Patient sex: M
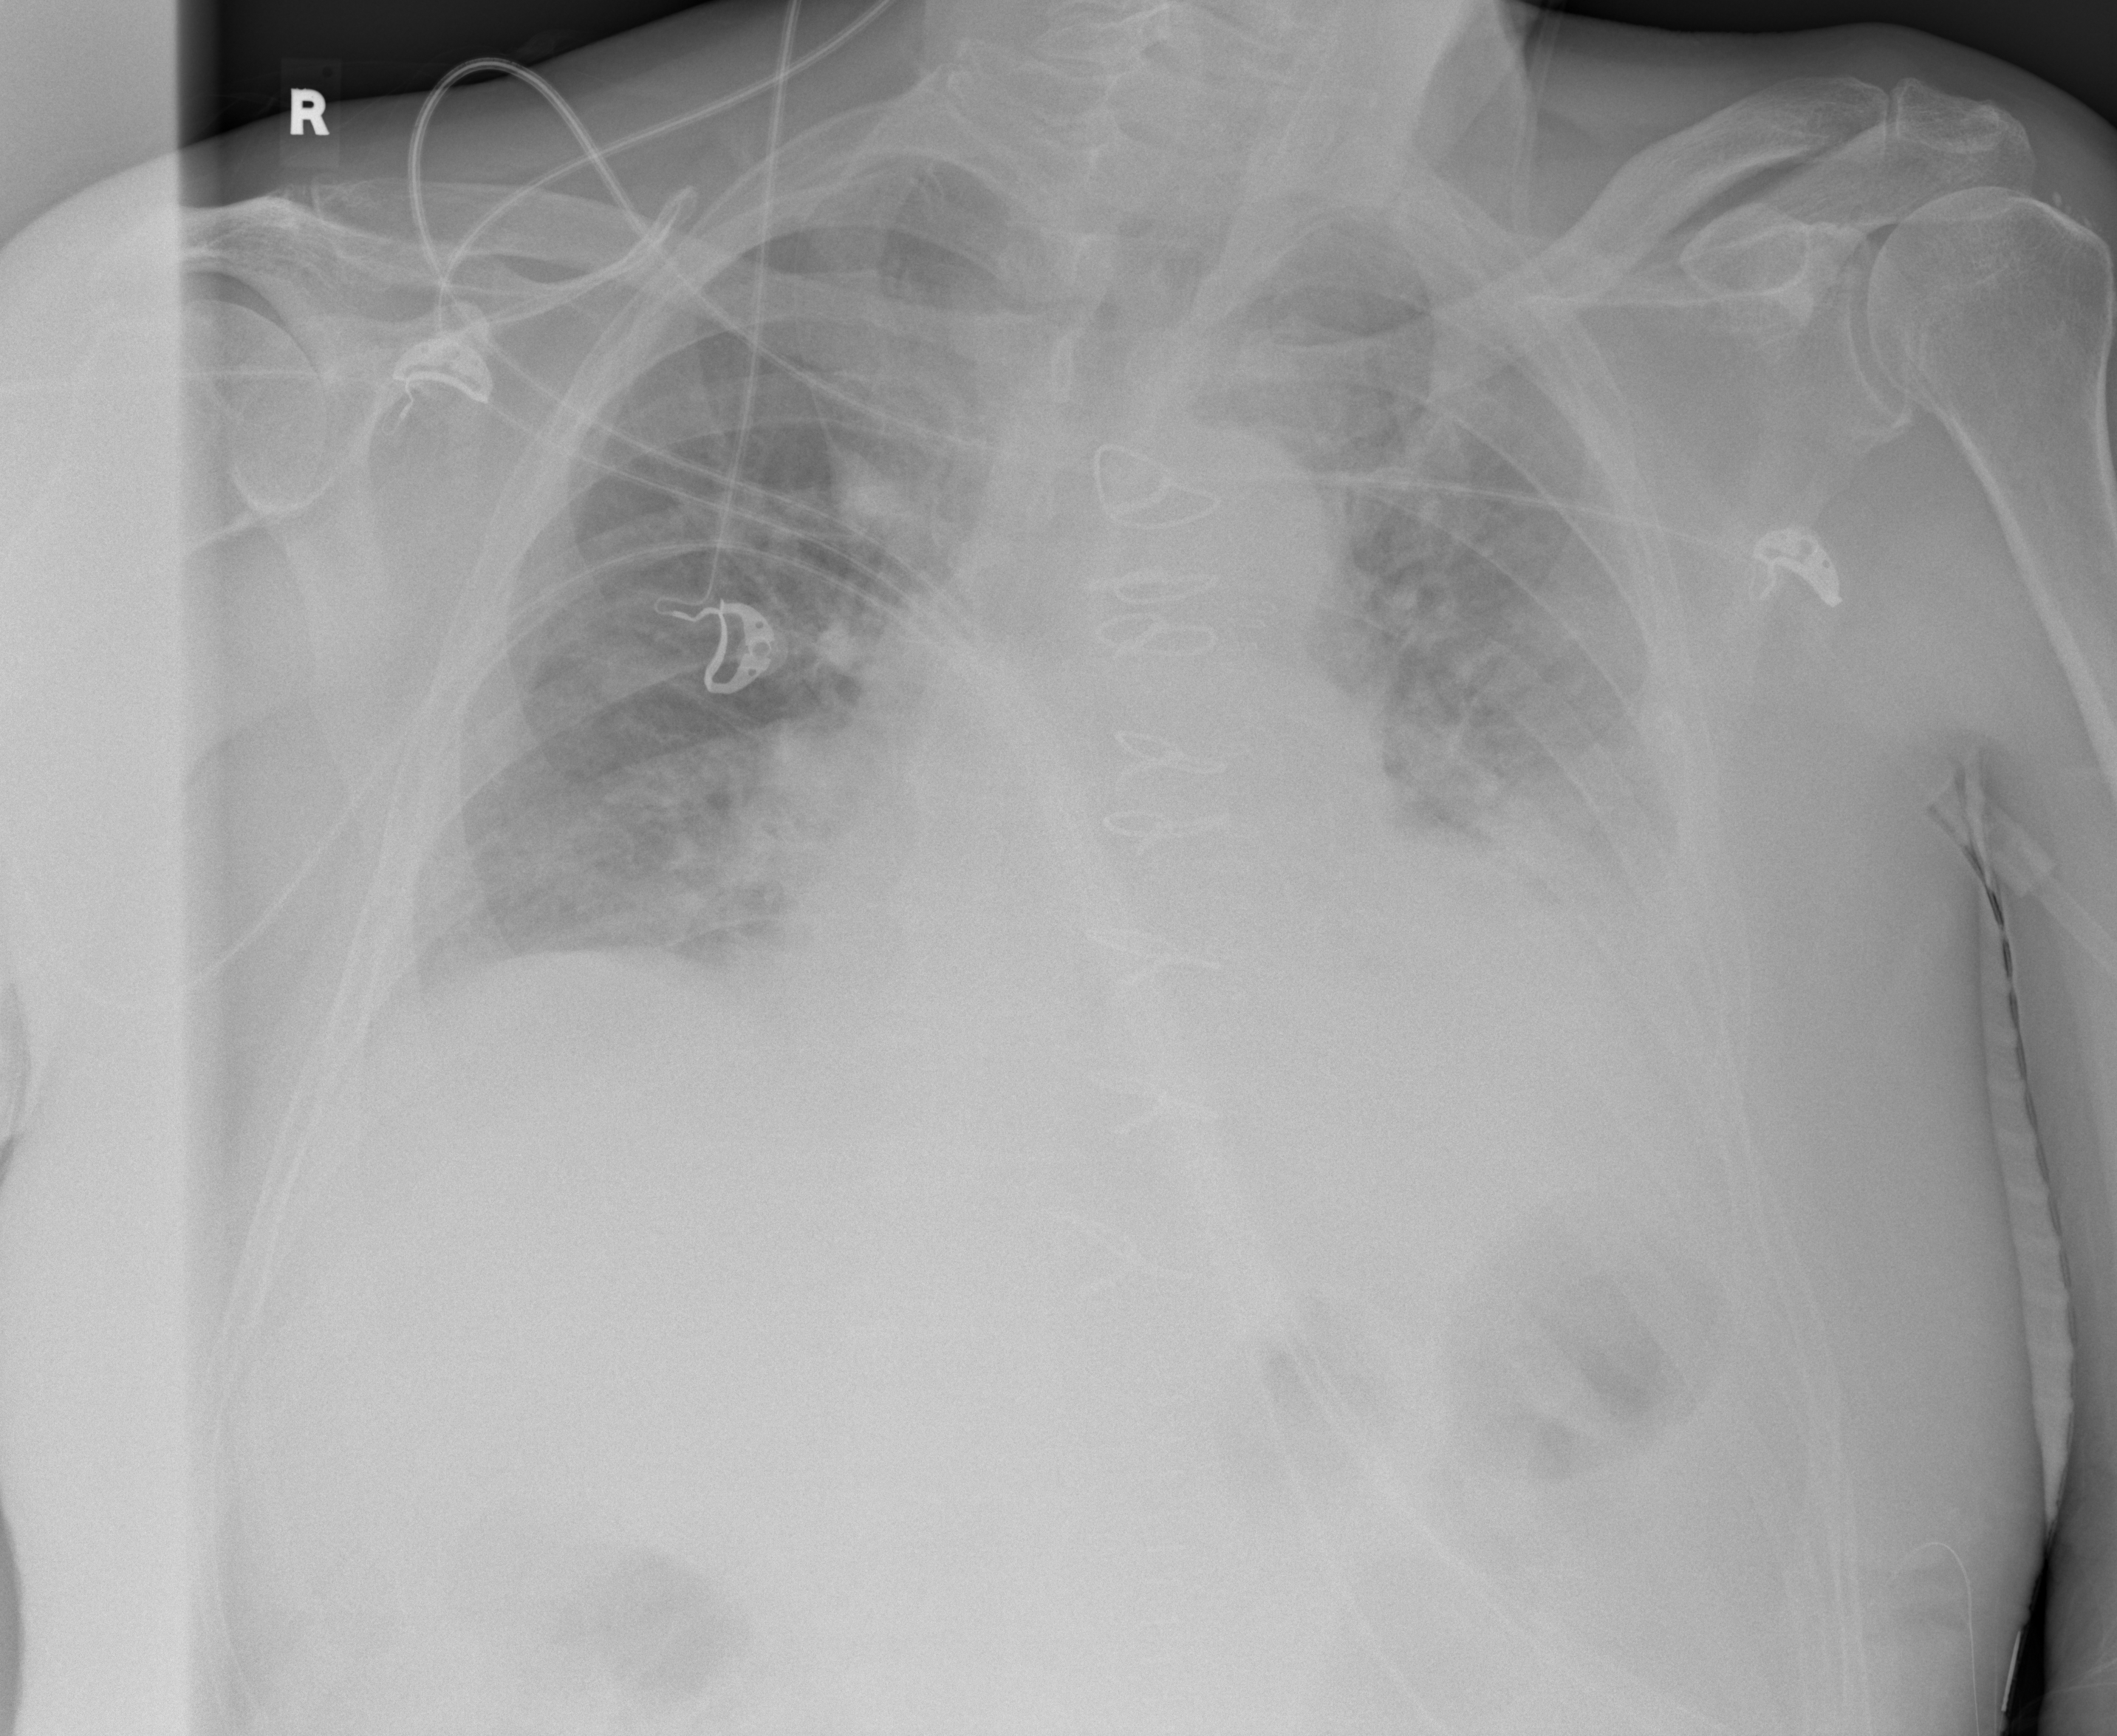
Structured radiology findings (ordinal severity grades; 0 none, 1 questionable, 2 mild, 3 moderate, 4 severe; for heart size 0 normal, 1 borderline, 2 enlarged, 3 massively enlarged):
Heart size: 2
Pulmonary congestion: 2
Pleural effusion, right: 2
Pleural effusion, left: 3
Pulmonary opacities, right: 2
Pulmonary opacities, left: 2
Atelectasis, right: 2
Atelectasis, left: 2